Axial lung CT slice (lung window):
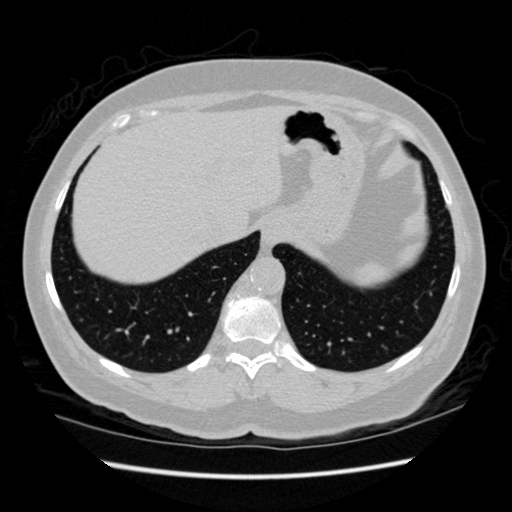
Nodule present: no